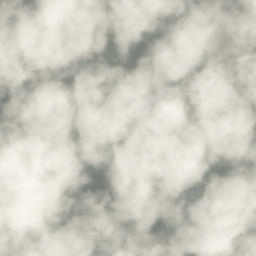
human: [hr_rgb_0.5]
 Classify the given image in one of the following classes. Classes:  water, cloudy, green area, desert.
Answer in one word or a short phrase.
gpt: cloudy